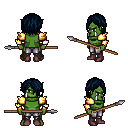
a pixel art fantasy rpg character, male body template, orc, green skin, gold arm armor, metal pants, raven bangs hairstyle, maroon shoes, spear, four views (front, back, left, right), 2x2 character sprite sheet, small pixel art, hard edges, no anti-aliasing